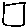
Label: square